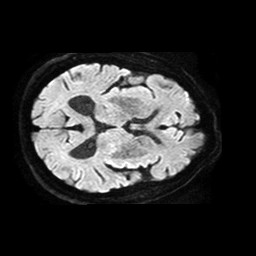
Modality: TRACE
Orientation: axial
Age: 75
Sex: male
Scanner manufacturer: philips
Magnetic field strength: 1.5 T
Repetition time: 4.038 s
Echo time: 0.09904 s